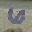
Label: 6